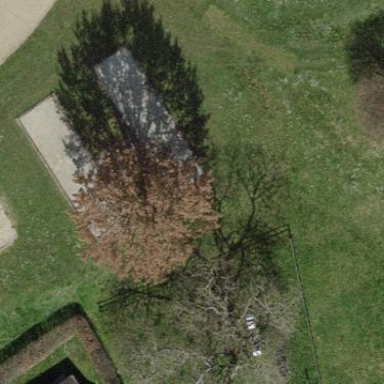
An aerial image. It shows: Gravel pitch used for playing boules.